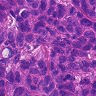
Metastatic tissue present: yes